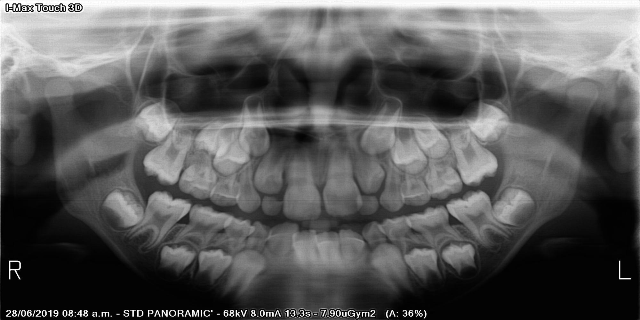
child